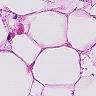
Metastatic tissue present: no